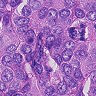
Metastatic tissue present: yes